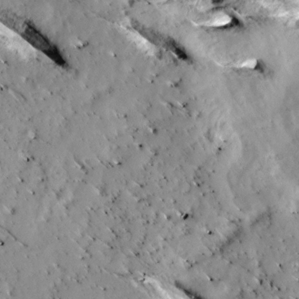
Label: non_frost